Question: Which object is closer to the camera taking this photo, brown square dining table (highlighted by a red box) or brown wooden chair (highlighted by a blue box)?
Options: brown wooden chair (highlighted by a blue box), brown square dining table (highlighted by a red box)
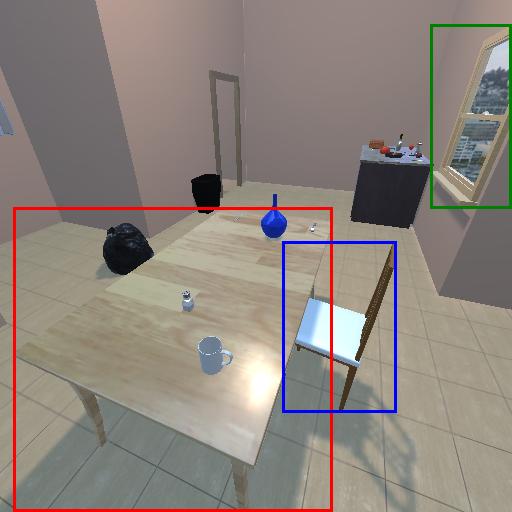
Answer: brown wooden chair (highlighted by a blue box)